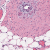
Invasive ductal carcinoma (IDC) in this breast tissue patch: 0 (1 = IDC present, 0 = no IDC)